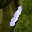
Label: 1